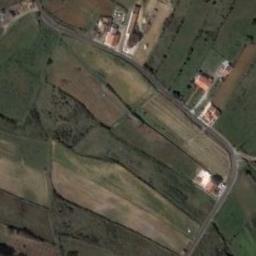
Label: terrace